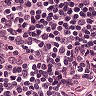
Metastatic tissue present: no